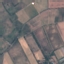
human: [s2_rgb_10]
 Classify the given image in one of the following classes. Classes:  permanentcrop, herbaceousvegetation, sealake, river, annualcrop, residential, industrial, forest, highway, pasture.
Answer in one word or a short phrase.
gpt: PermanentCrop